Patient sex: M
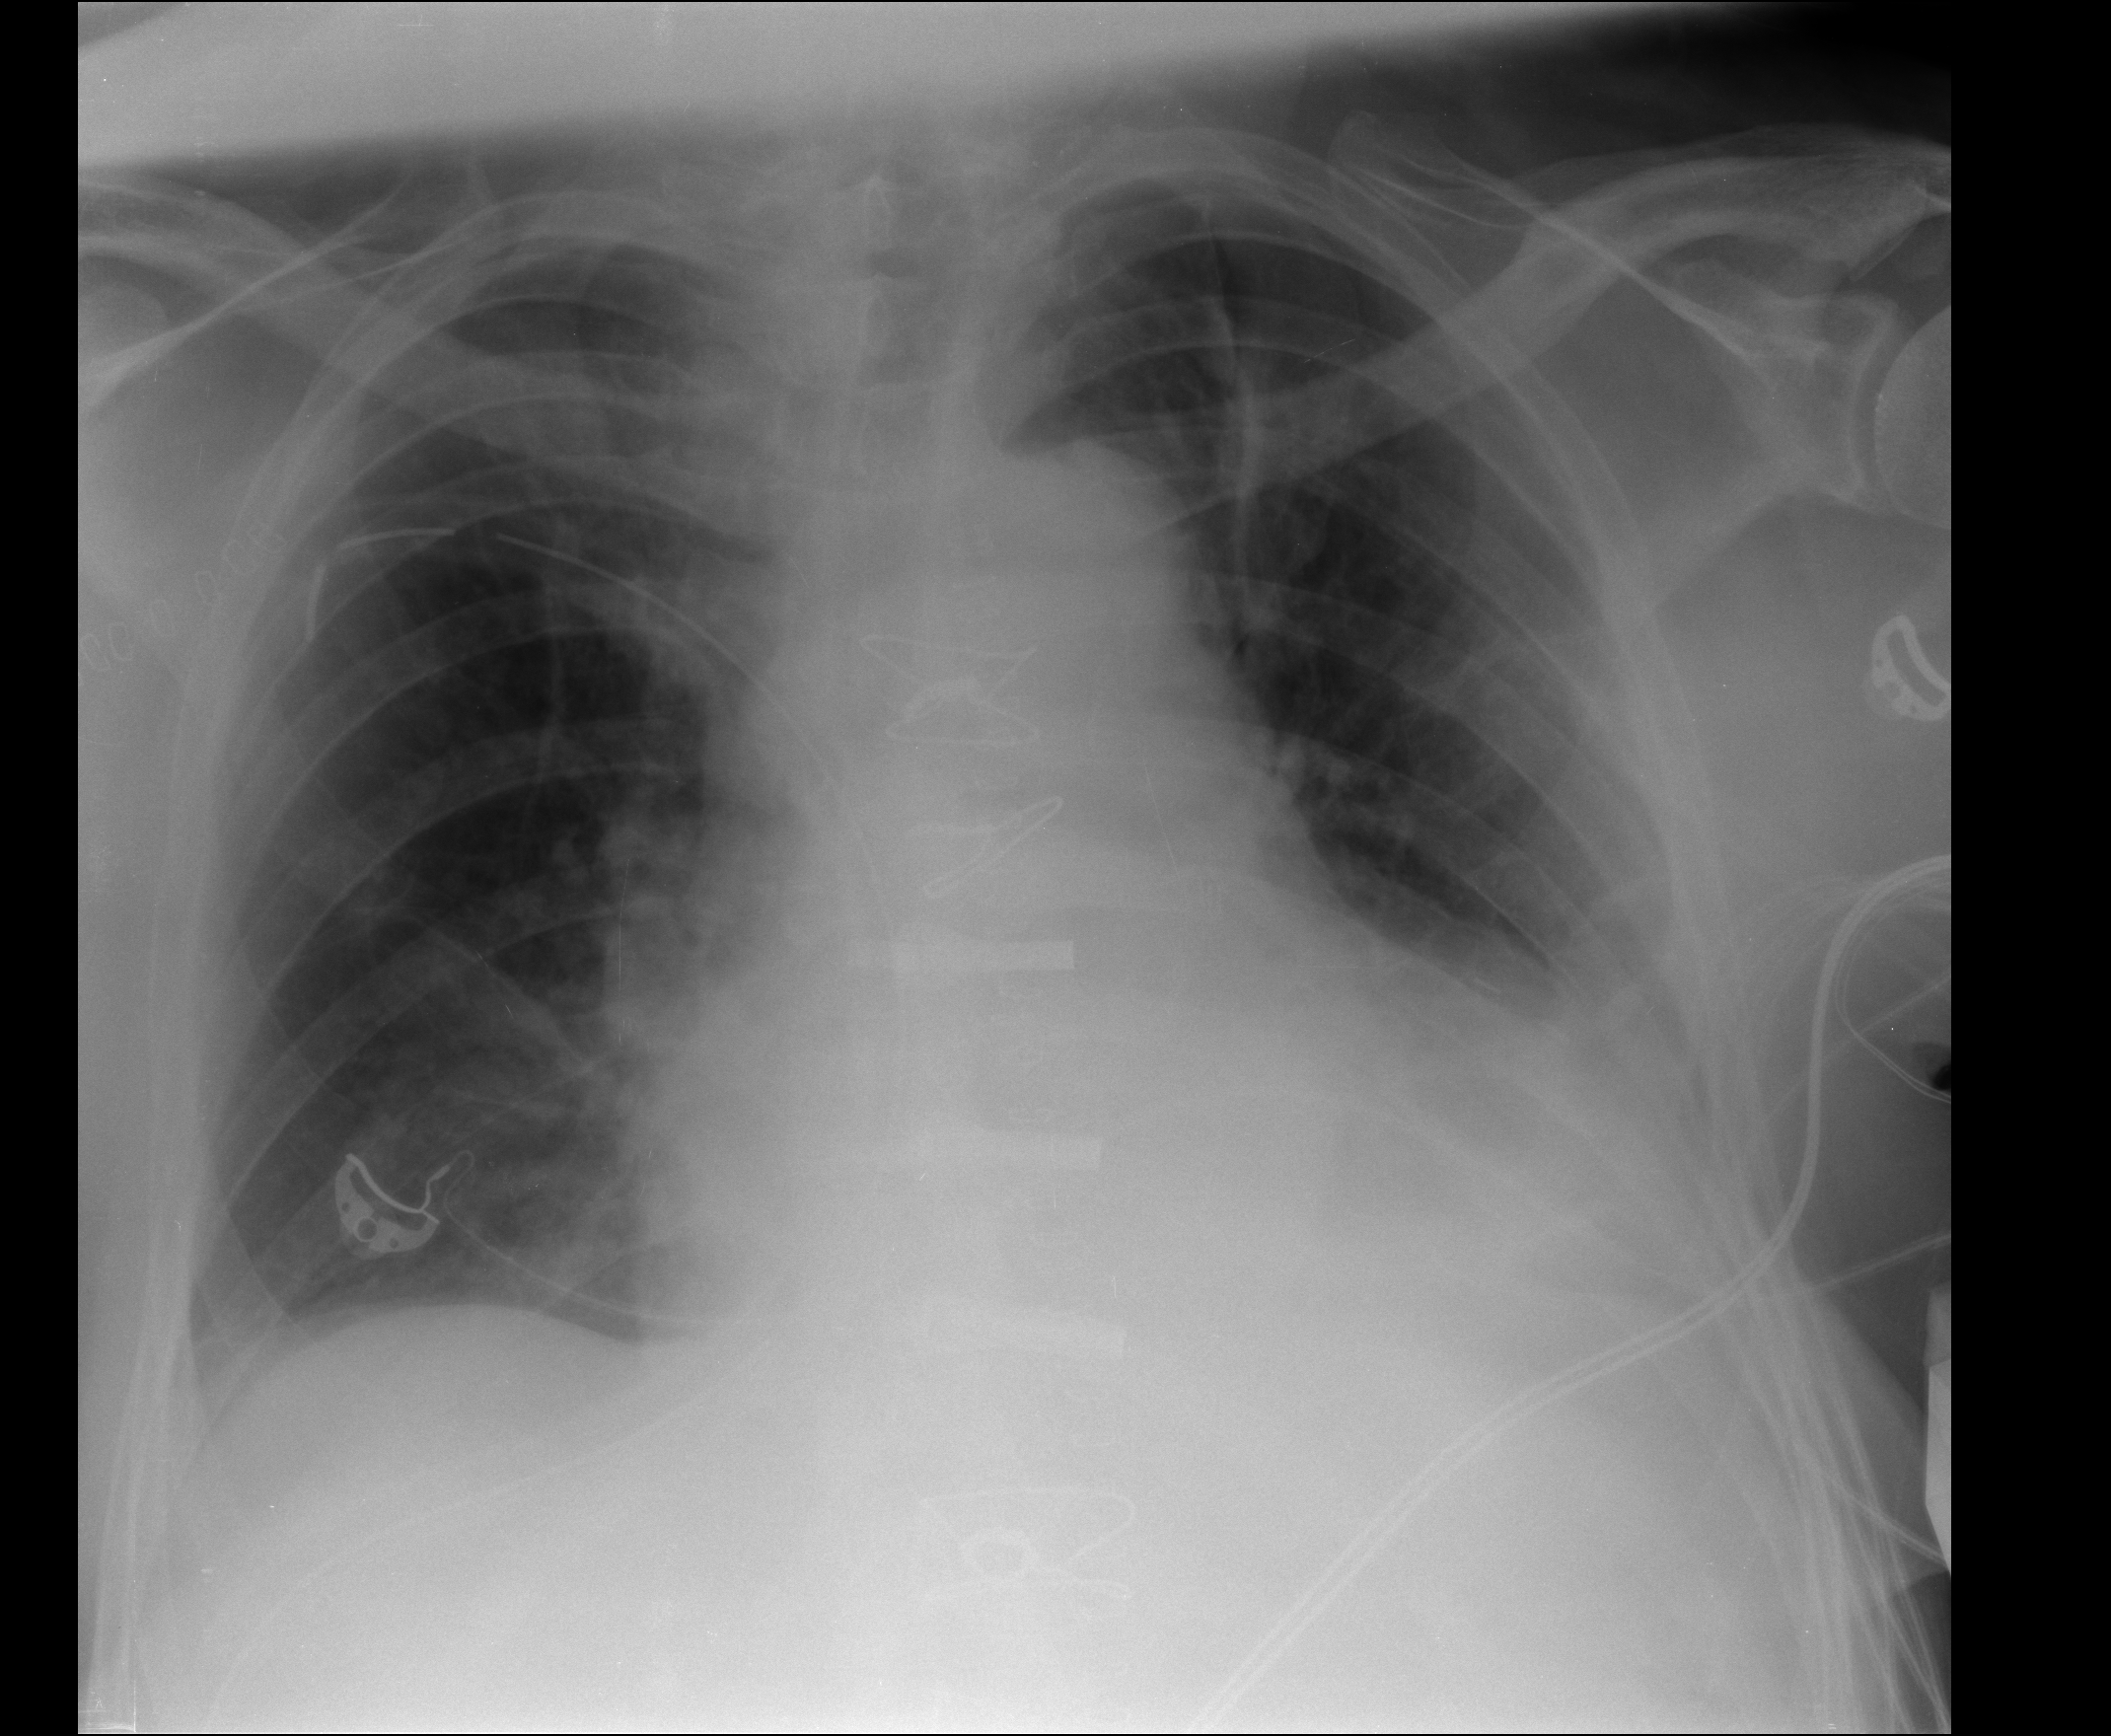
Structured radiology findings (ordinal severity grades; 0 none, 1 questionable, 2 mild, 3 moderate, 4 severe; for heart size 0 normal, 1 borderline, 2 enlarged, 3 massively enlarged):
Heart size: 2
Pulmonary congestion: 0
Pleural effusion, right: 1
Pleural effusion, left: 2
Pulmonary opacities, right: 0
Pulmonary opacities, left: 0
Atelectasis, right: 2
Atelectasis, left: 3